Question: I am trying to create this design in CSS. Is it possible?

This is my code:
'''
.triangle{
border-radius: 50%;
width: 120px;
height: 120px;
}
.triangle img {
width: 120px;
height: 120px;
}
.triangle::after{
right: 150px;
top: 50%;
border: solid transparent;
content:"";
height: 0px;
width: 0px;
position: absolute;
pointer-events: none;
border-color: white;
border-left-color: white;/*white is the color of the body*/
border-width: 60px;
margin-top: -60px
}
'''
'''
<div class="triangle">
<img src="http://deskode.com/images/placeholder/team/07.jpg">
</div>
'''
The triangle is formed, but not in the same way as the image.
<URL>
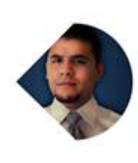
Answer: With a single class.
<URL>
'''
.wedge {
width: 0px;
height: 0px;
border-right: 60px solid transparent;
border-top: 60px solid red;
border-left: 0px solid red;
border-bottom: 60px solid red;
}
<div class='wedge'></div>
'''